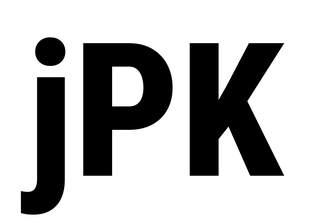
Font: Roboto_Condensed_ExtraBold